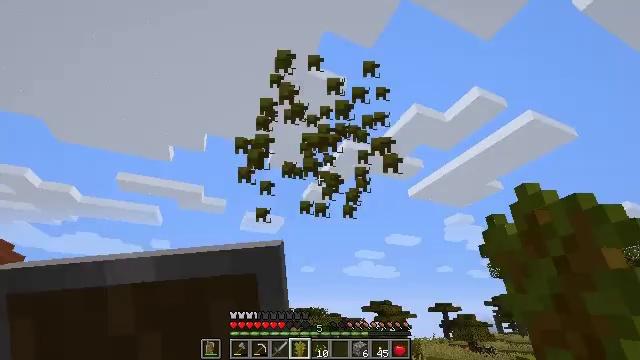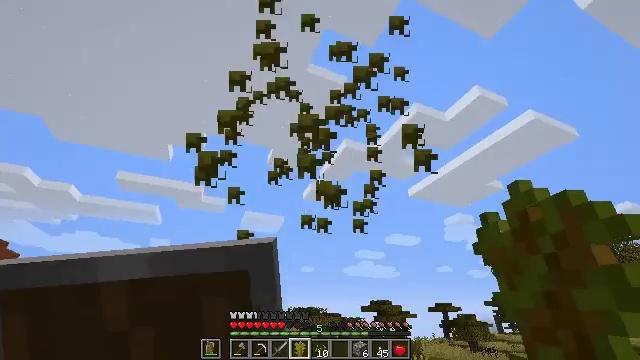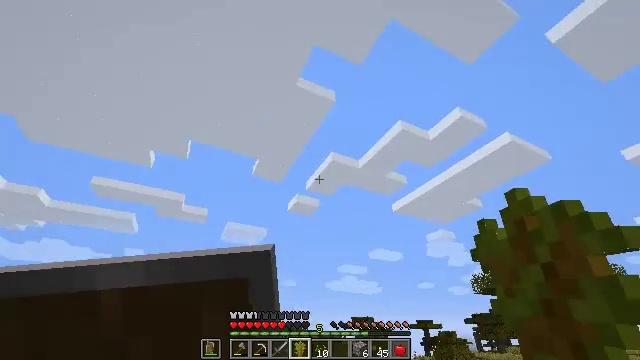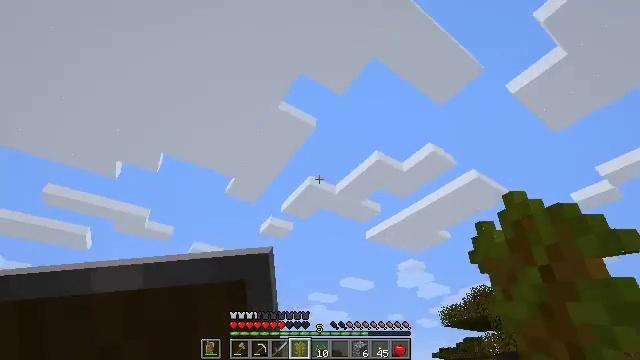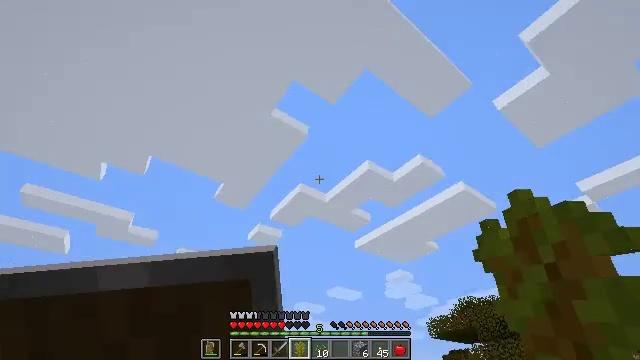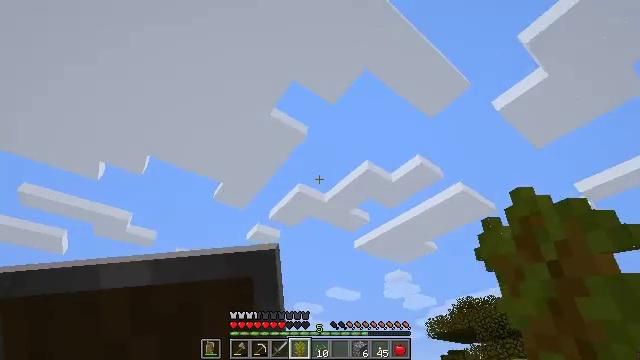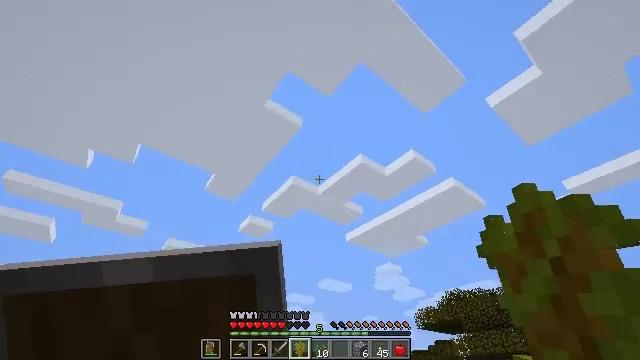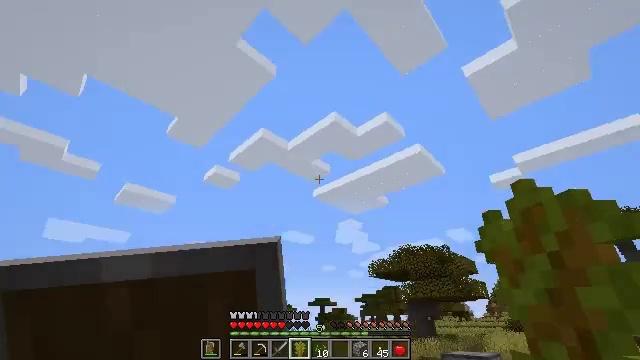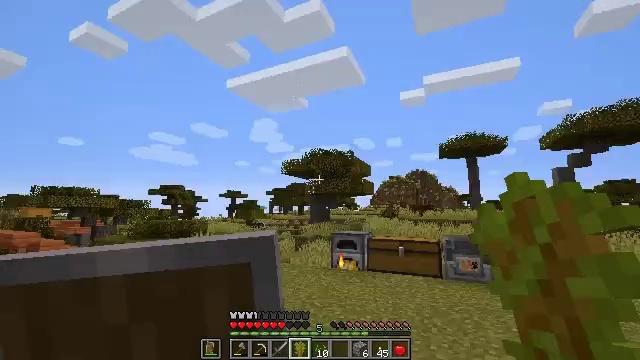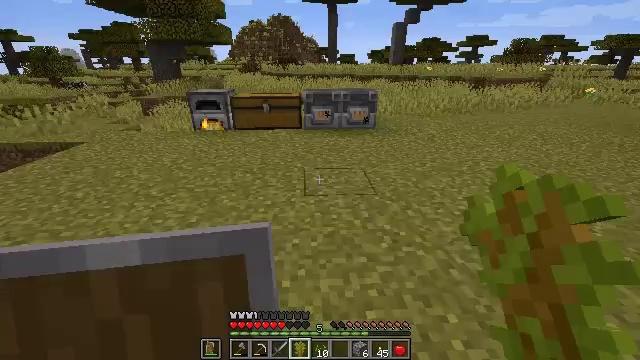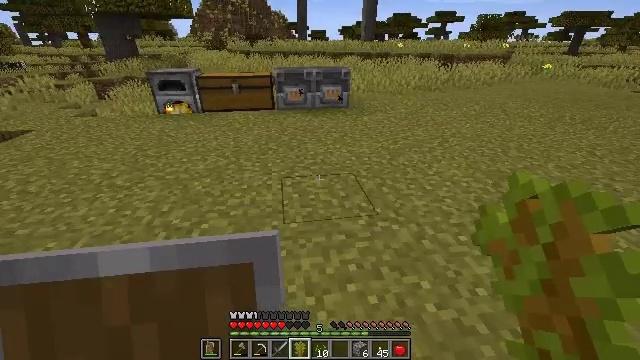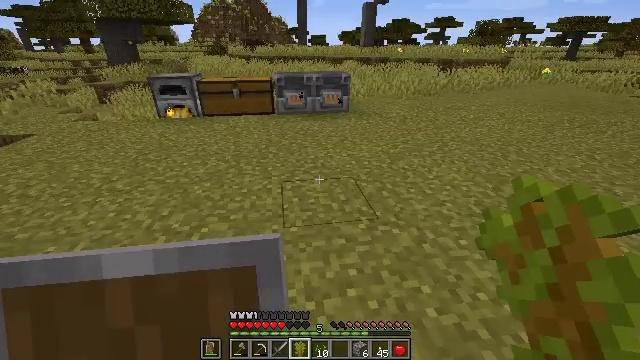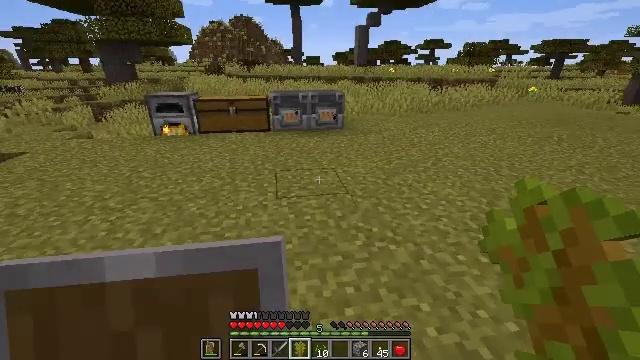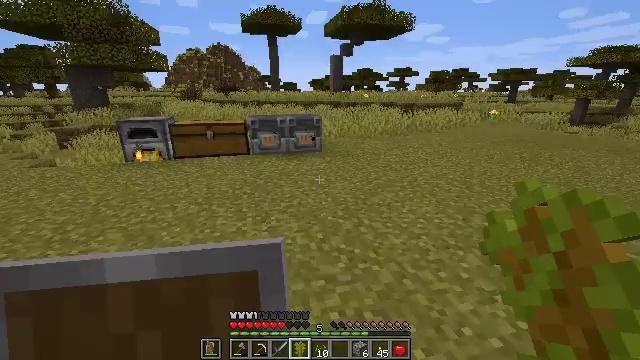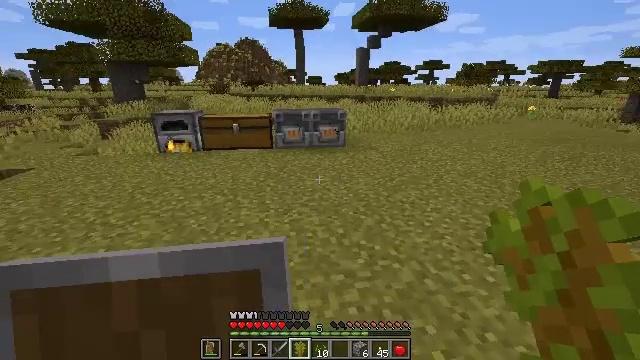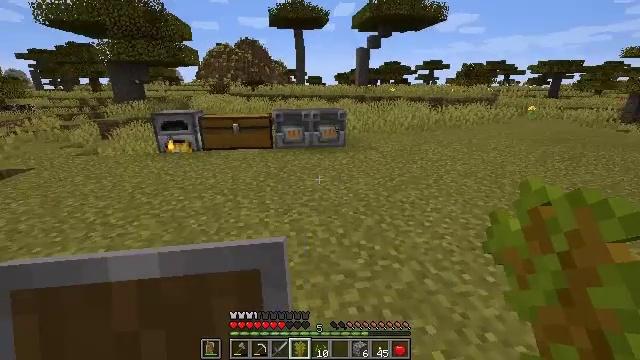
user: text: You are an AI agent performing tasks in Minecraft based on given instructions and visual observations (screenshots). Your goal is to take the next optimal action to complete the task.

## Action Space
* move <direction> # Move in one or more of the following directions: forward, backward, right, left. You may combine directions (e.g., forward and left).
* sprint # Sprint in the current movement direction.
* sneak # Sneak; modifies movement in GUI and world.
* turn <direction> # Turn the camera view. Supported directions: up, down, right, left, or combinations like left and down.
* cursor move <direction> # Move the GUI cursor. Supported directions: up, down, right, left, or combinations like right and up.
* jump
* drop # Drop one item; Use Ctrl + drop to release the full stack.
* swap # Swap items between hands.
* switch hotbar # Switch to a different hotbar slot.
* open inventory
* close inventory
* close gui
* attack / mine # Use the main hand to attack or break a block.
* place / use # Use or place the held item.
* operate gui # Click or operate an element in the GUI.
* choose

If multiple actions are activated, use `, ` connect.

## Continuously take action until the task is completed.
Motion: motion action
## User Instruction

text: Drop an acacia sapling.
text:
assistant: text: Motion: move forward, attack / mine
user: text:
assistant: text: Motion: move forward, turn right and up, attack / mine
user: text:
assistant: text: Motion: turn right and up, attack / mine
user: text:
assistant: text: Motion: turn right and up, attack / mine
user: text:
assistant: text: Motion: attack / mine
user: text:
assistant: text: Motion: turn right and down, attack / mine
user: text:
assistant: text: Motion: turn right and down
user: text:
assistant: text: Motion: turn right and down
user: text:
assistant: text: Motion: turn right and down
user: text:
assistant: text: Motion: turn right and down
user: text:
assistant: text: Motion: no_op
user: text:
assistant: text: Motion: turn right and up
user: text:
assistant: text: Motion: turn right and up
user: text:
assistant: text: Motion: turn left and down
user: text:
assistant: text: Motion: no_op
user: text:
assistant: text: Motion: open inventory
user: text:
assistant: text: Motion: cursor move up, open inventory
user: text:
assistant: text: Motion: no_op
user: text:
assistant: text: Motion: cursor move down
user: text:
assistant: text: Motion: cursor move down
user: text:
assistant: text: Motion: cursor move down
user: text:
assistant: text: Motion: no_op
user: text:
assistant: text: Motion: close inventory
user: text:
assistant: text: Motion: close inventory
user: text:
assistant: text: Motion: move forward, turn right and up, close inventory
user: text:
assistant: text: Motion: move forward, turn right and up, close inventory
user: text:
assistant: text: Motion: move forward
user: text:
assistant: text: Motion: move forward
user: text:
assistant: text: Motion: move forward, sprint
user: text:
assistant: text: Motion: move forward, sprint